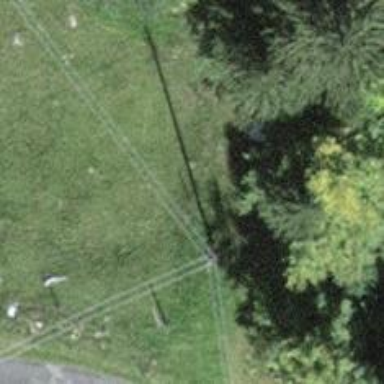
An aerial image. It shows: Utility pole in the area.